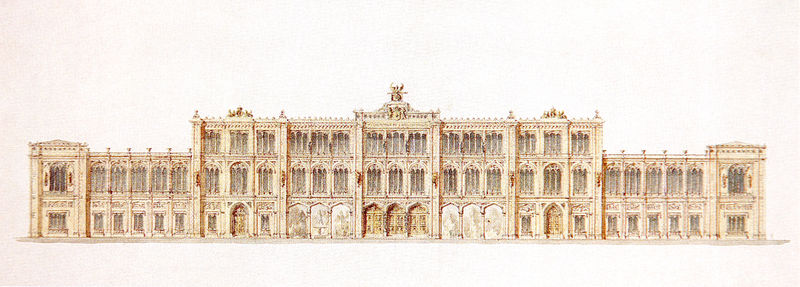
Titel: Bayerisches Nationalmuseum, München, Maximilianstraße 42 (heute Völkerkundemuseum) - Fassadenentwurf mit zum Garten offenen Arkaden
Künstler: Eduard Riedel
Standort: München
Institution: Bayerische Verwaltung der staatlichen Schlösser, Gärten und Seen, Bauabteilung
Schlagwörter: flügel, himmel, schatten, weiß, aquarell, gelb, ocker, braun, fenster, glas, grau, hell, orange, schwarz, skizze, säule, säulen, tür, zeichnung, dach, gebäude, haus, rot, schloss, beige, architektur, stein, figur, gold, klassizismus, front, gotik, brunnen, turm, engel, statue, deutschland, papier, ansicht, bogen, fassade, türen, schule, giebel, pilaster, figuren, rundbogen, symmetrie, ornamente, wandgemälde, uhr, stuck, durchgang, geschlossen, tor, bögen, eingang, eingänge, bayern, münchen, palast, stockwerk, torbogen, balustrade, symmetrisch, groß, stich, seite, koloriert, entwurf, kapitell, giebelfigur, portal, tore, verputzt, portale, risalit, statuen, residenz, rotbraun, etagen, geschosse, plan, pavillon, fresko, breit, stockwerke, riß, rötel, bau, freskos, englisch, mittelteil, geschoss, säulengang, durchfensterung, aufriss, zeichnungen, etage, architekturzeichnung, haupteingang, profanbau, eckrisalit, risalite, mittelachse, schlossanlage, torbögen, gliederung, pavillons, eckrisalite, neo, bekrönung, fasade, blendbögen, landtag, maximilianeum, neugotik, baluster, zugemauert, fensterverstrebung, fresos, gotok, maximilaneum, neogotok, säuöen, stcokwerke